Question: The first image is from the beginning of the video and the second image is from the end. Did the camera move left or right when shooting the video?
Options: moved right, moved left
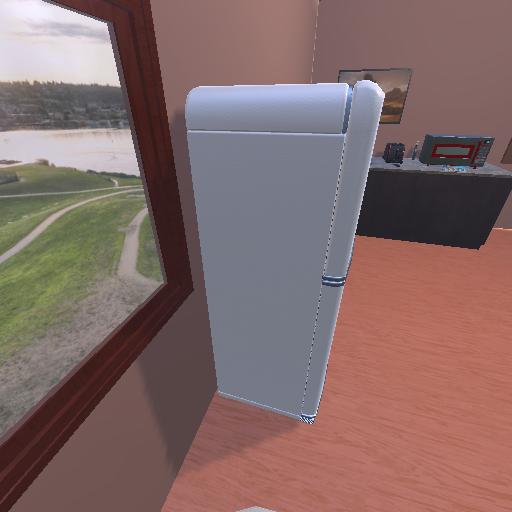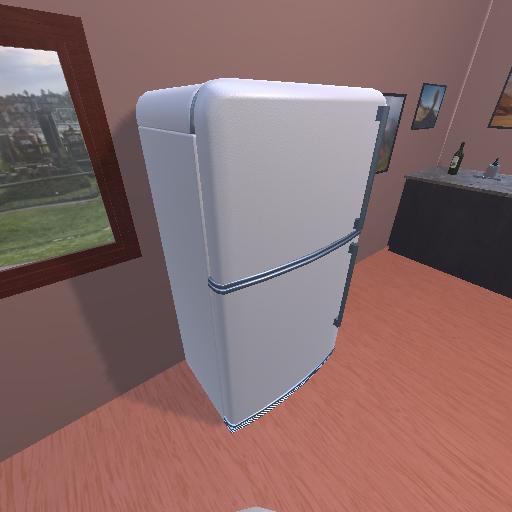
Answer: moved right